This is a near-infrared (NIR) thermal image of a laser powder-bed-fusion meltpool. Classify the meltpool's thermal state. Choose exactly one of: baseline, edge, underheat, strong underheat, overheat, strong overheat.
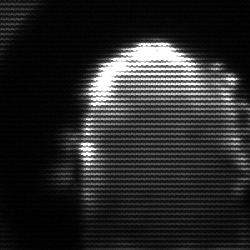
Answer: baseline